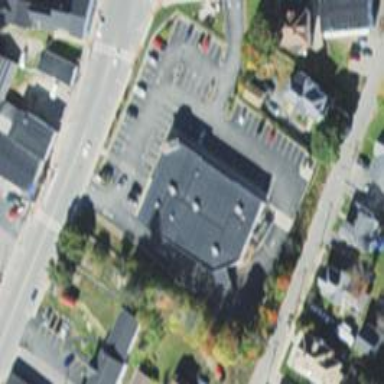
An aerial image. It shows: Pharmacy providing healthcare services.